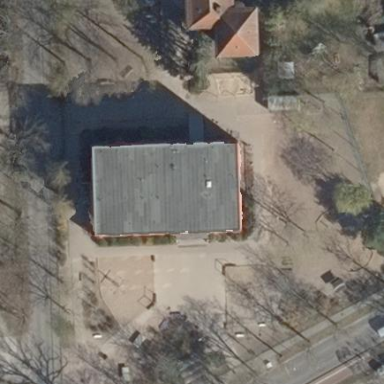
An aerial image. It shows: School building.